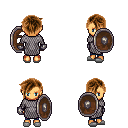
a pixel art fantasy rpg character, female body template, human, tanned skin, chain mail, magenta pants, brown pixie cut hairstyle, metal gloves, white slippers, shield, four views (front, back, left, right), 2x2 character sprite sheet, small pixel art, hard edges, no anti-aliasing